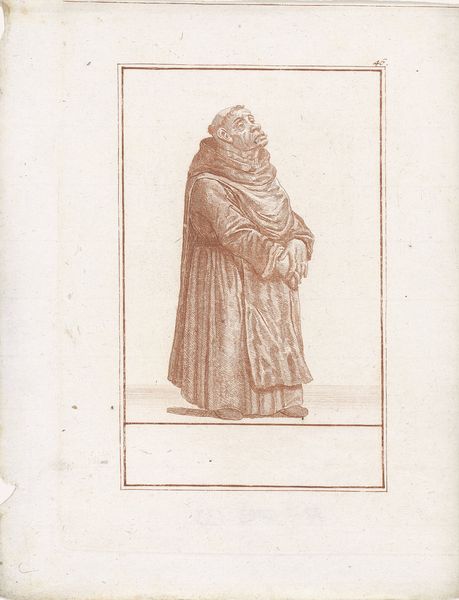
Titel: Monnik met zijn handen voor zijn buik
Künstler: Jacob Gole
Standort: Amsterdam
Institution: Rijksmuseum
Schlagwörter: mönch